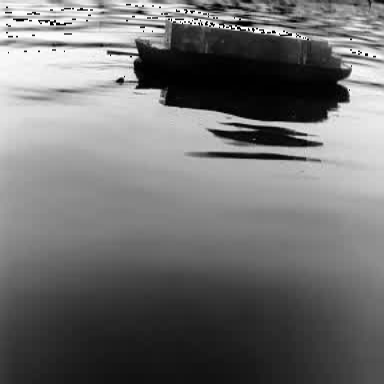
There is a fishing_boat in the infrared image.